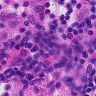
Metastatic tissue present: no